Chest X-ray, PA view. Patient: 38 years old, sex M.
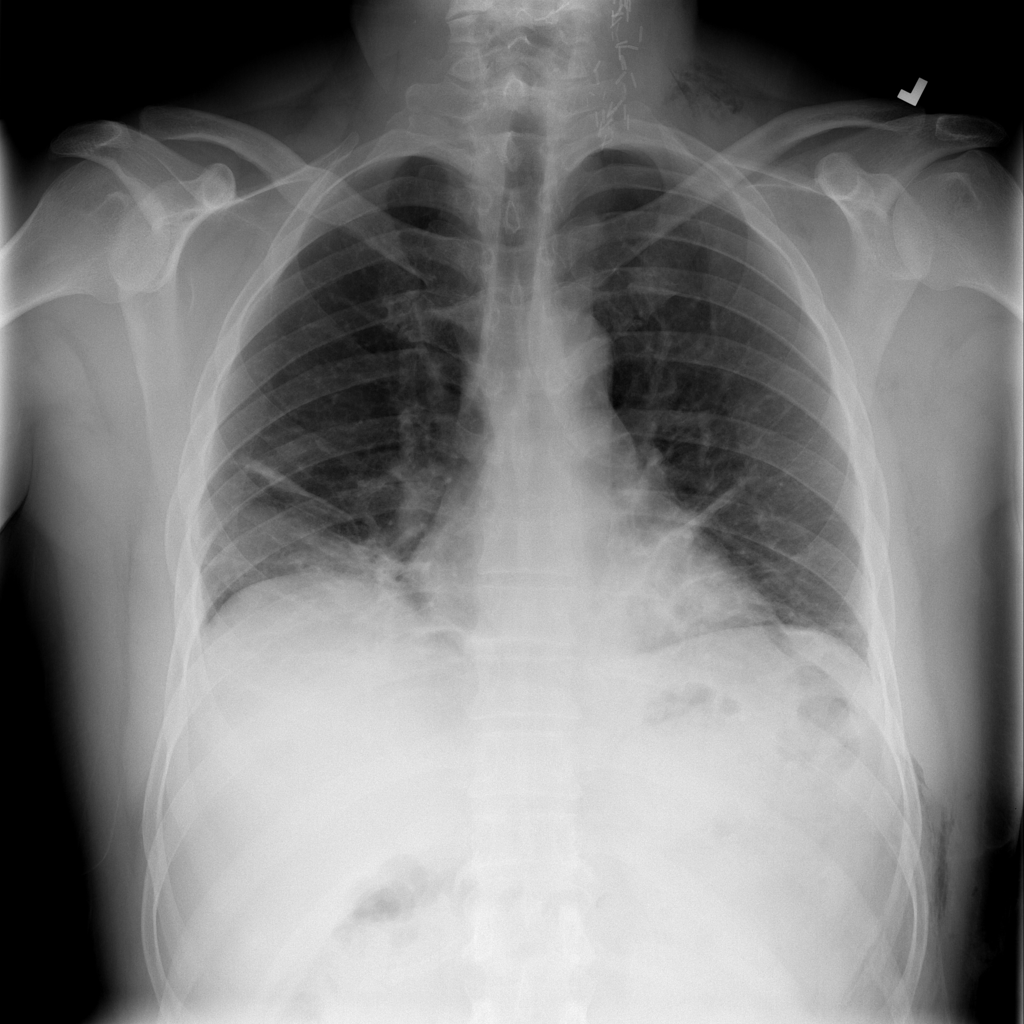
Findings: Atelectasis